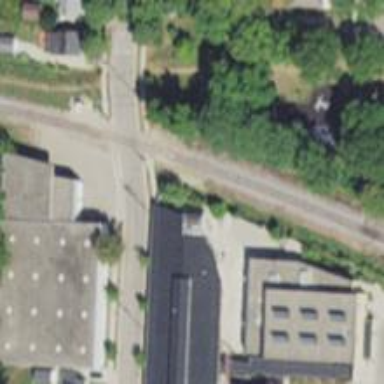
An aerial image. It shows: Railway crossing.